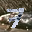
Label: 7